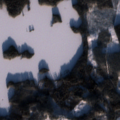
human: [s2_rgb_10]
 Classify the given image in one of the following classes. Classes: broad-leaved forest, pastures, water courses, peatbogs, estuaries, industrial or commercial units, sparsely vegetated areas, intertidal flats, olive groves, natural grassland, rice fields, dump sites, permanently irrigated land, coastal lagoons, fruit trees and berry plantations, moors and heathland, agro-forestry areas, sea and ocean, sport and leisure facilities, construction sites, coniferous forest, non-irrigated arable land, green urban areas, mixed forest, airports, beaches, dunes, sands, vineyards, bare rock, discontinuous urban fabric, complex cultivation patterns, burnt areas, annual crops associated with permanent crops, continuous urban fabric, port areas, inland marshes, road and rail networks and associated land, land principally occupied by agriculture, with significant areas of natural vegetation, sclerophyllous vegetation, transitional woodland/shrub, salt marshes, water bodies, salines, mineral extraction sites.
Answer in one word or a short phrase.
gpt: coniferous forest, transitional woodland/shrub, water bodies